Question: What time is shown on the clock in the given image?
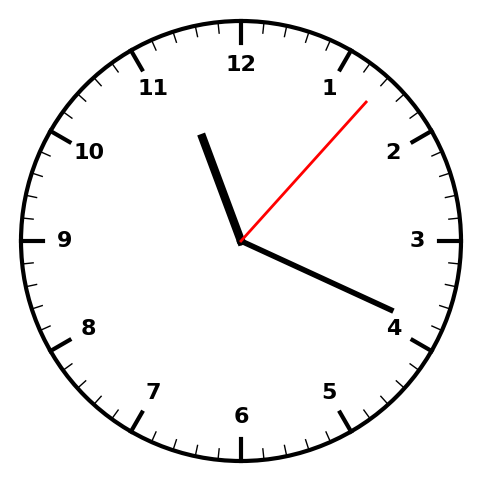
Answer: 11:19:07